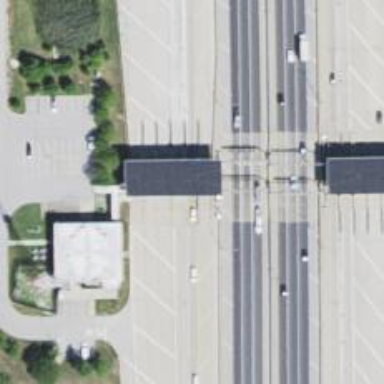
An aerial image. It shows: Toll gantry on the road.